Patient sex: F
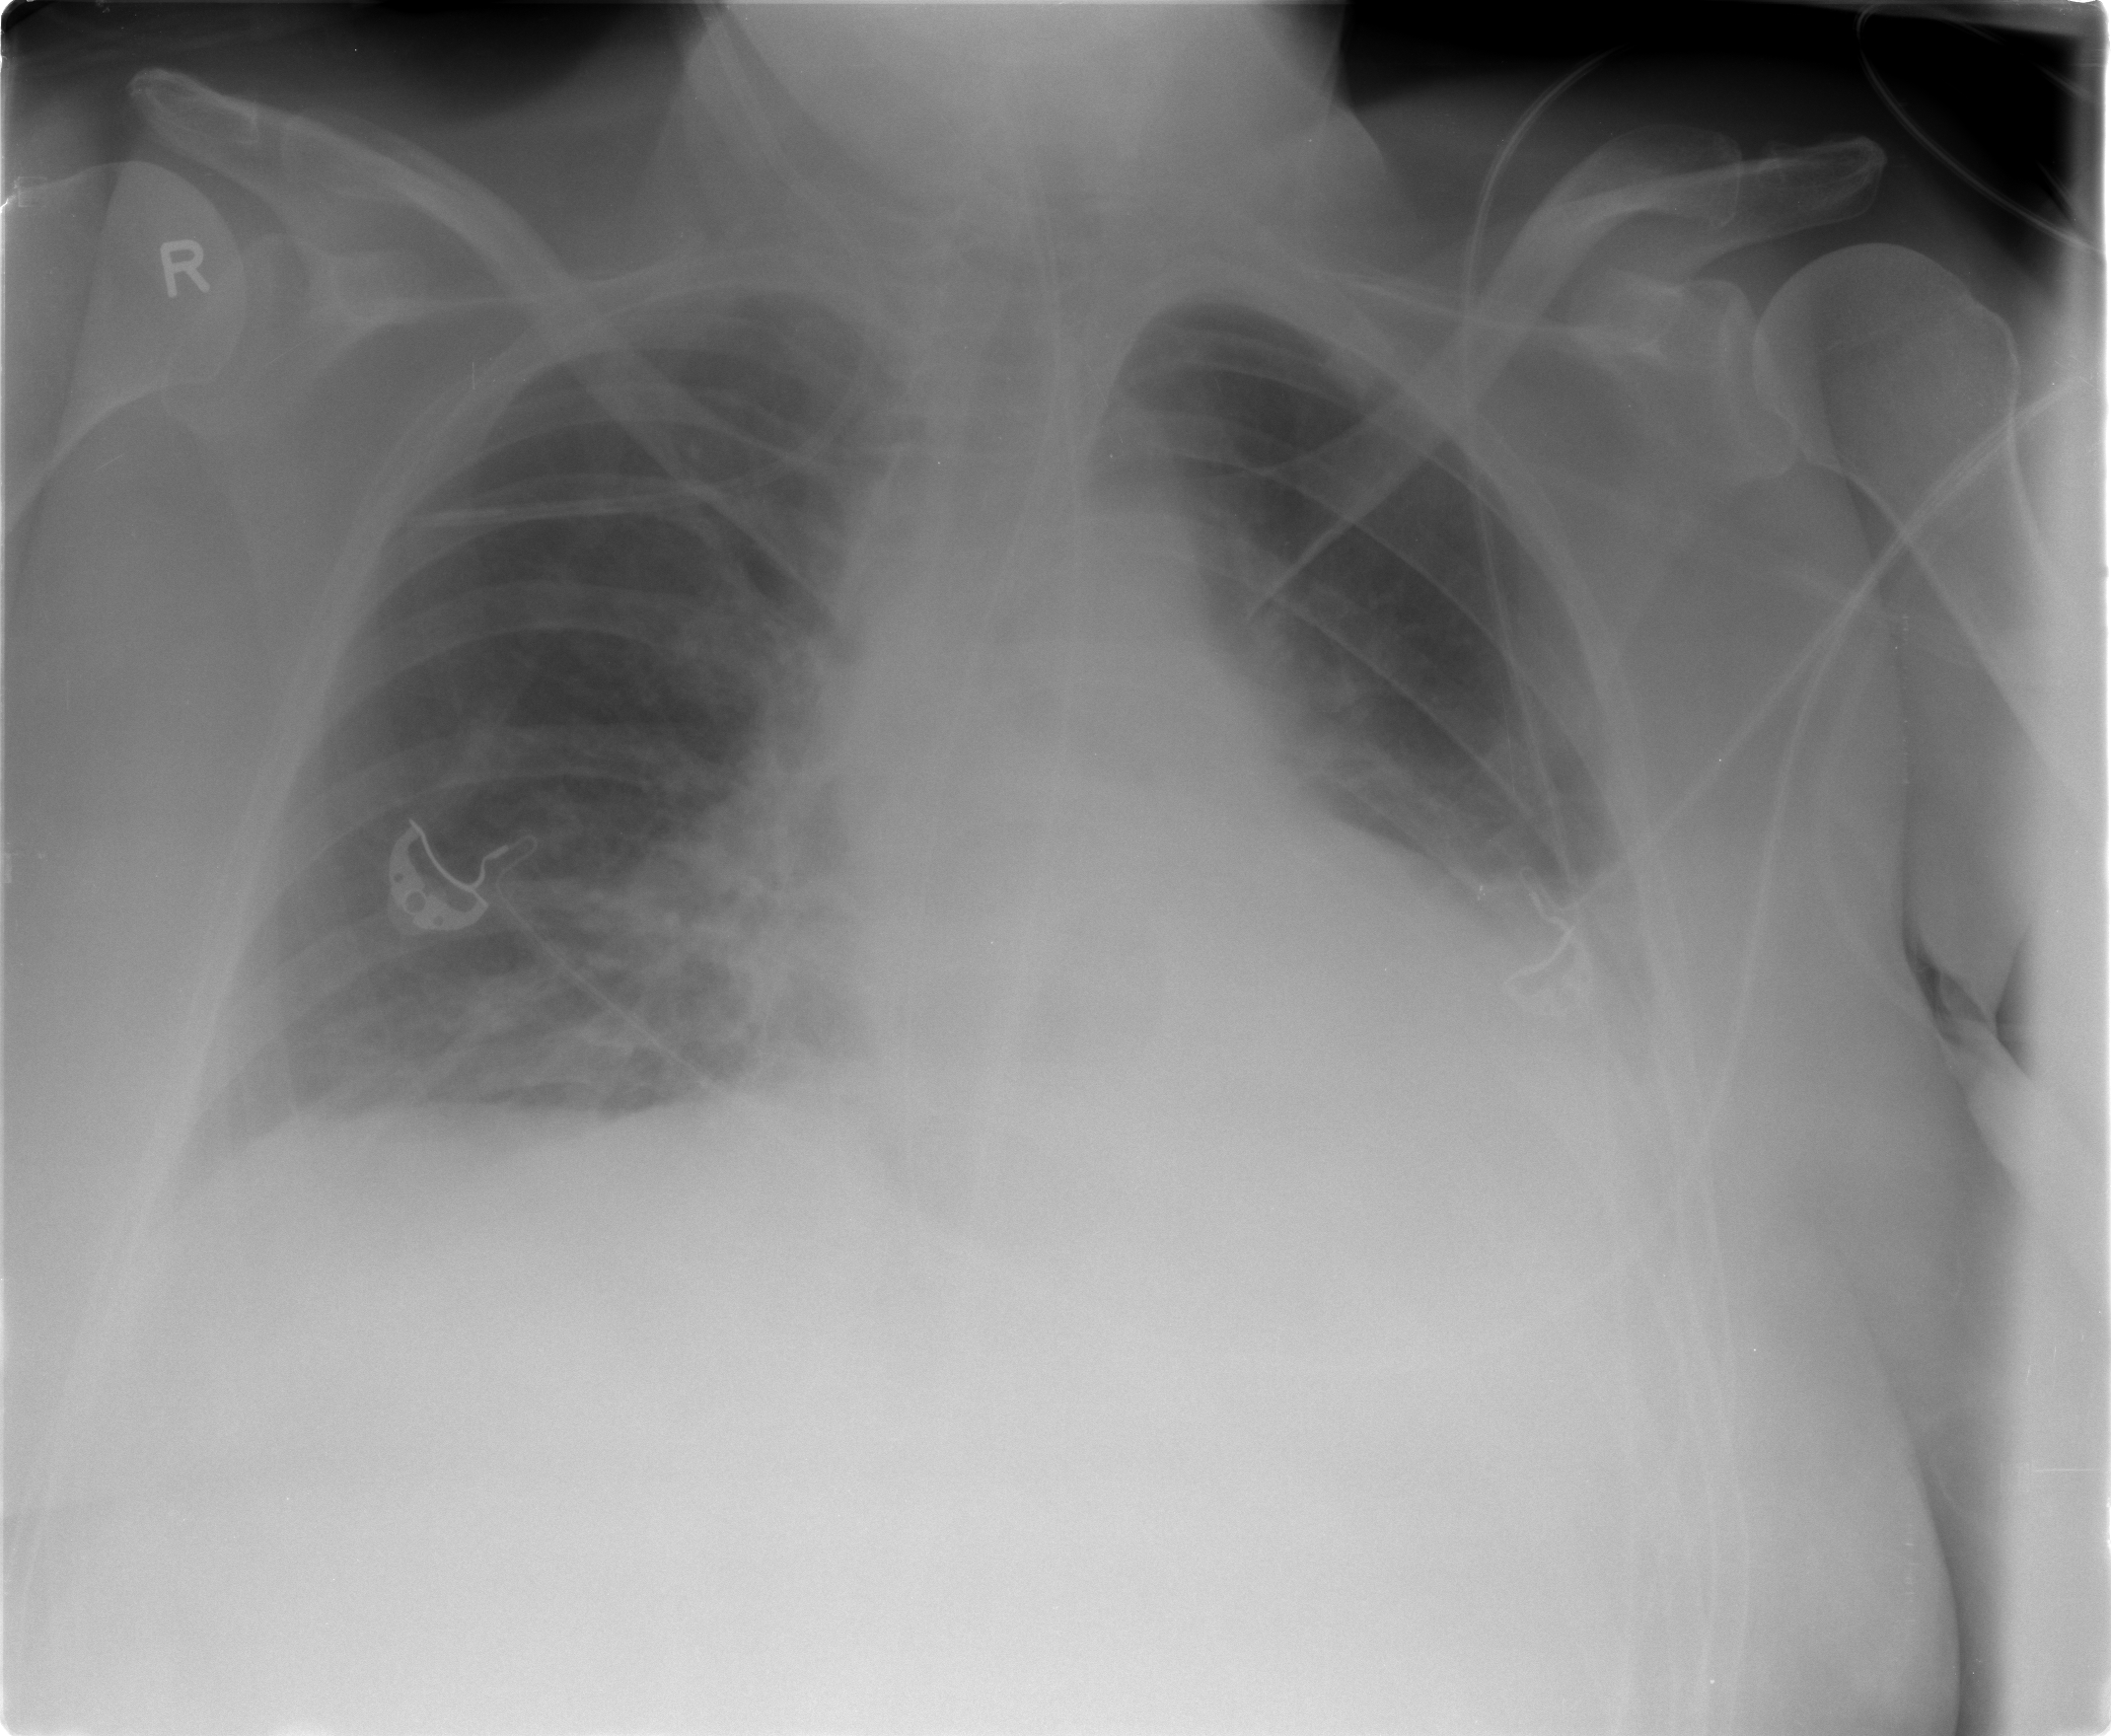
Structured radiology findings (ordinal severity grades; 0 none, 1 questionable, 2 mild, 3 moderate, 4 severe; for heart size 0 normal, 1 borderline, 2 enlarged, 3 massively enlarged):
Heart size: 2
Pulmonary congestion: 1
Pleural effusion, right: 1
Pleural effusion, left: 2
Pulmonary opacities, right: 0
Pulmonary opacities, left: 0
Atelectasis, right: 2
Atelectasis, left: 2